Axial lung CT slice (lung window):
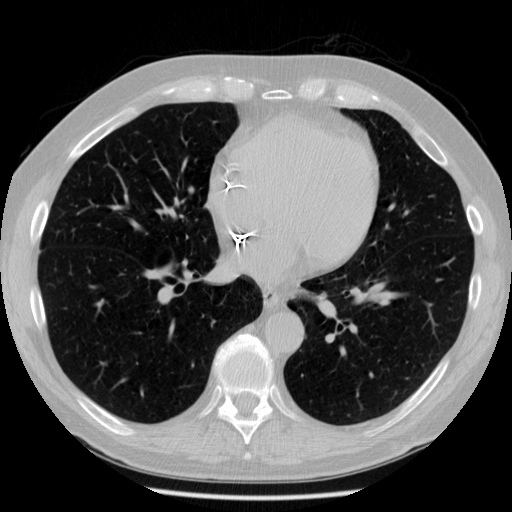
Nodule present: no